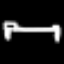
Label: bed